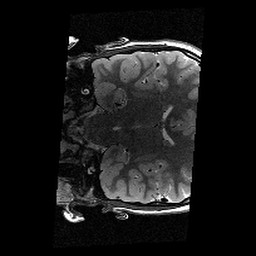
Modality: T2w
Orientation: coronal
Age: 11
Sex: male
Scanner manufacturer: siemens
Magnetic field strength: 3 T
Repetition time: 9.23 s
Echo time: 0.067 s